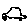
Label: car